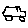
Label: car